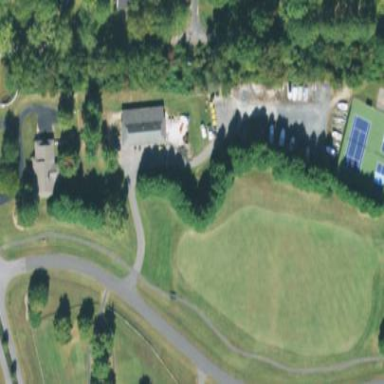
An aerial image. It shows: Grassy area designated for driving range golf.